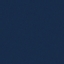
Label: SeaLake